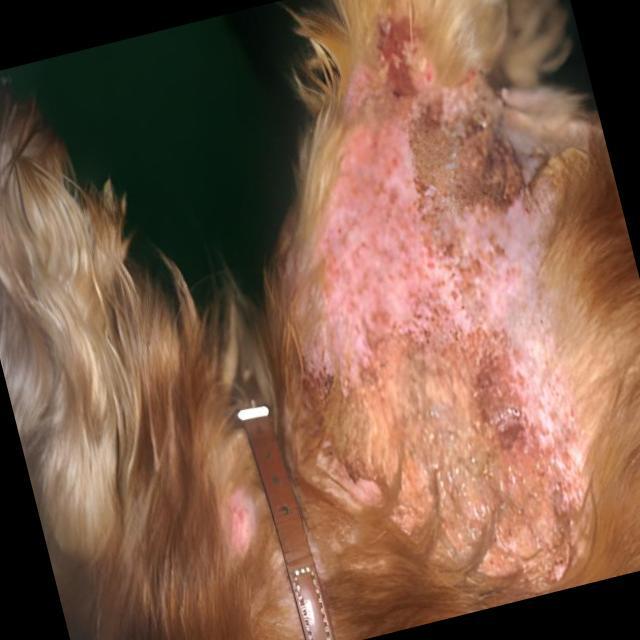
Canine dermatitis — inflammation of the skin presenting with erythema, pruritus, papules, and excoriation. May be allergic, contact, or atopic in origin.